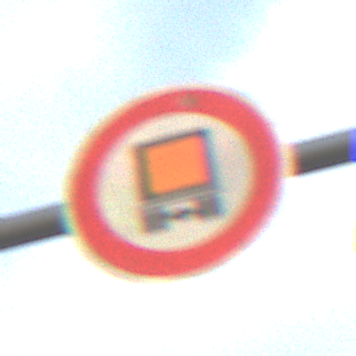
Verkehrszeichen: VerbotKennzeichnungspflichtigeKraftfahrzeugeGefaehrlicheGueter
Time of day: SunriseSunset
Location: Outdoor (Nature)
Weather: PartlyCloudy
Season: NotSpecified
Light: Natural